Question: When I say border I mean the light gray rounded rectangle you see in the image below:

The functions I have attempted/looked for don't create a border, ie, set_border() creates a inner gap/padding around the widget.
'''
b= gtk.VBox(False, 10)
b.set_border(1)
'''
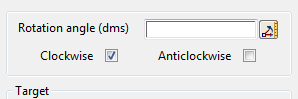
Answer: Use a 'gtk.Frame':
'''
import gtk
w = gtk.Window()
w.connect('destroy', lambda x: gtk.main_quit())
f = gtk.Frame()
b = gtk.HBox()
f.add(b)
w.add(f)
w.show_all()
gtk.main()
'''